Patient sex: M
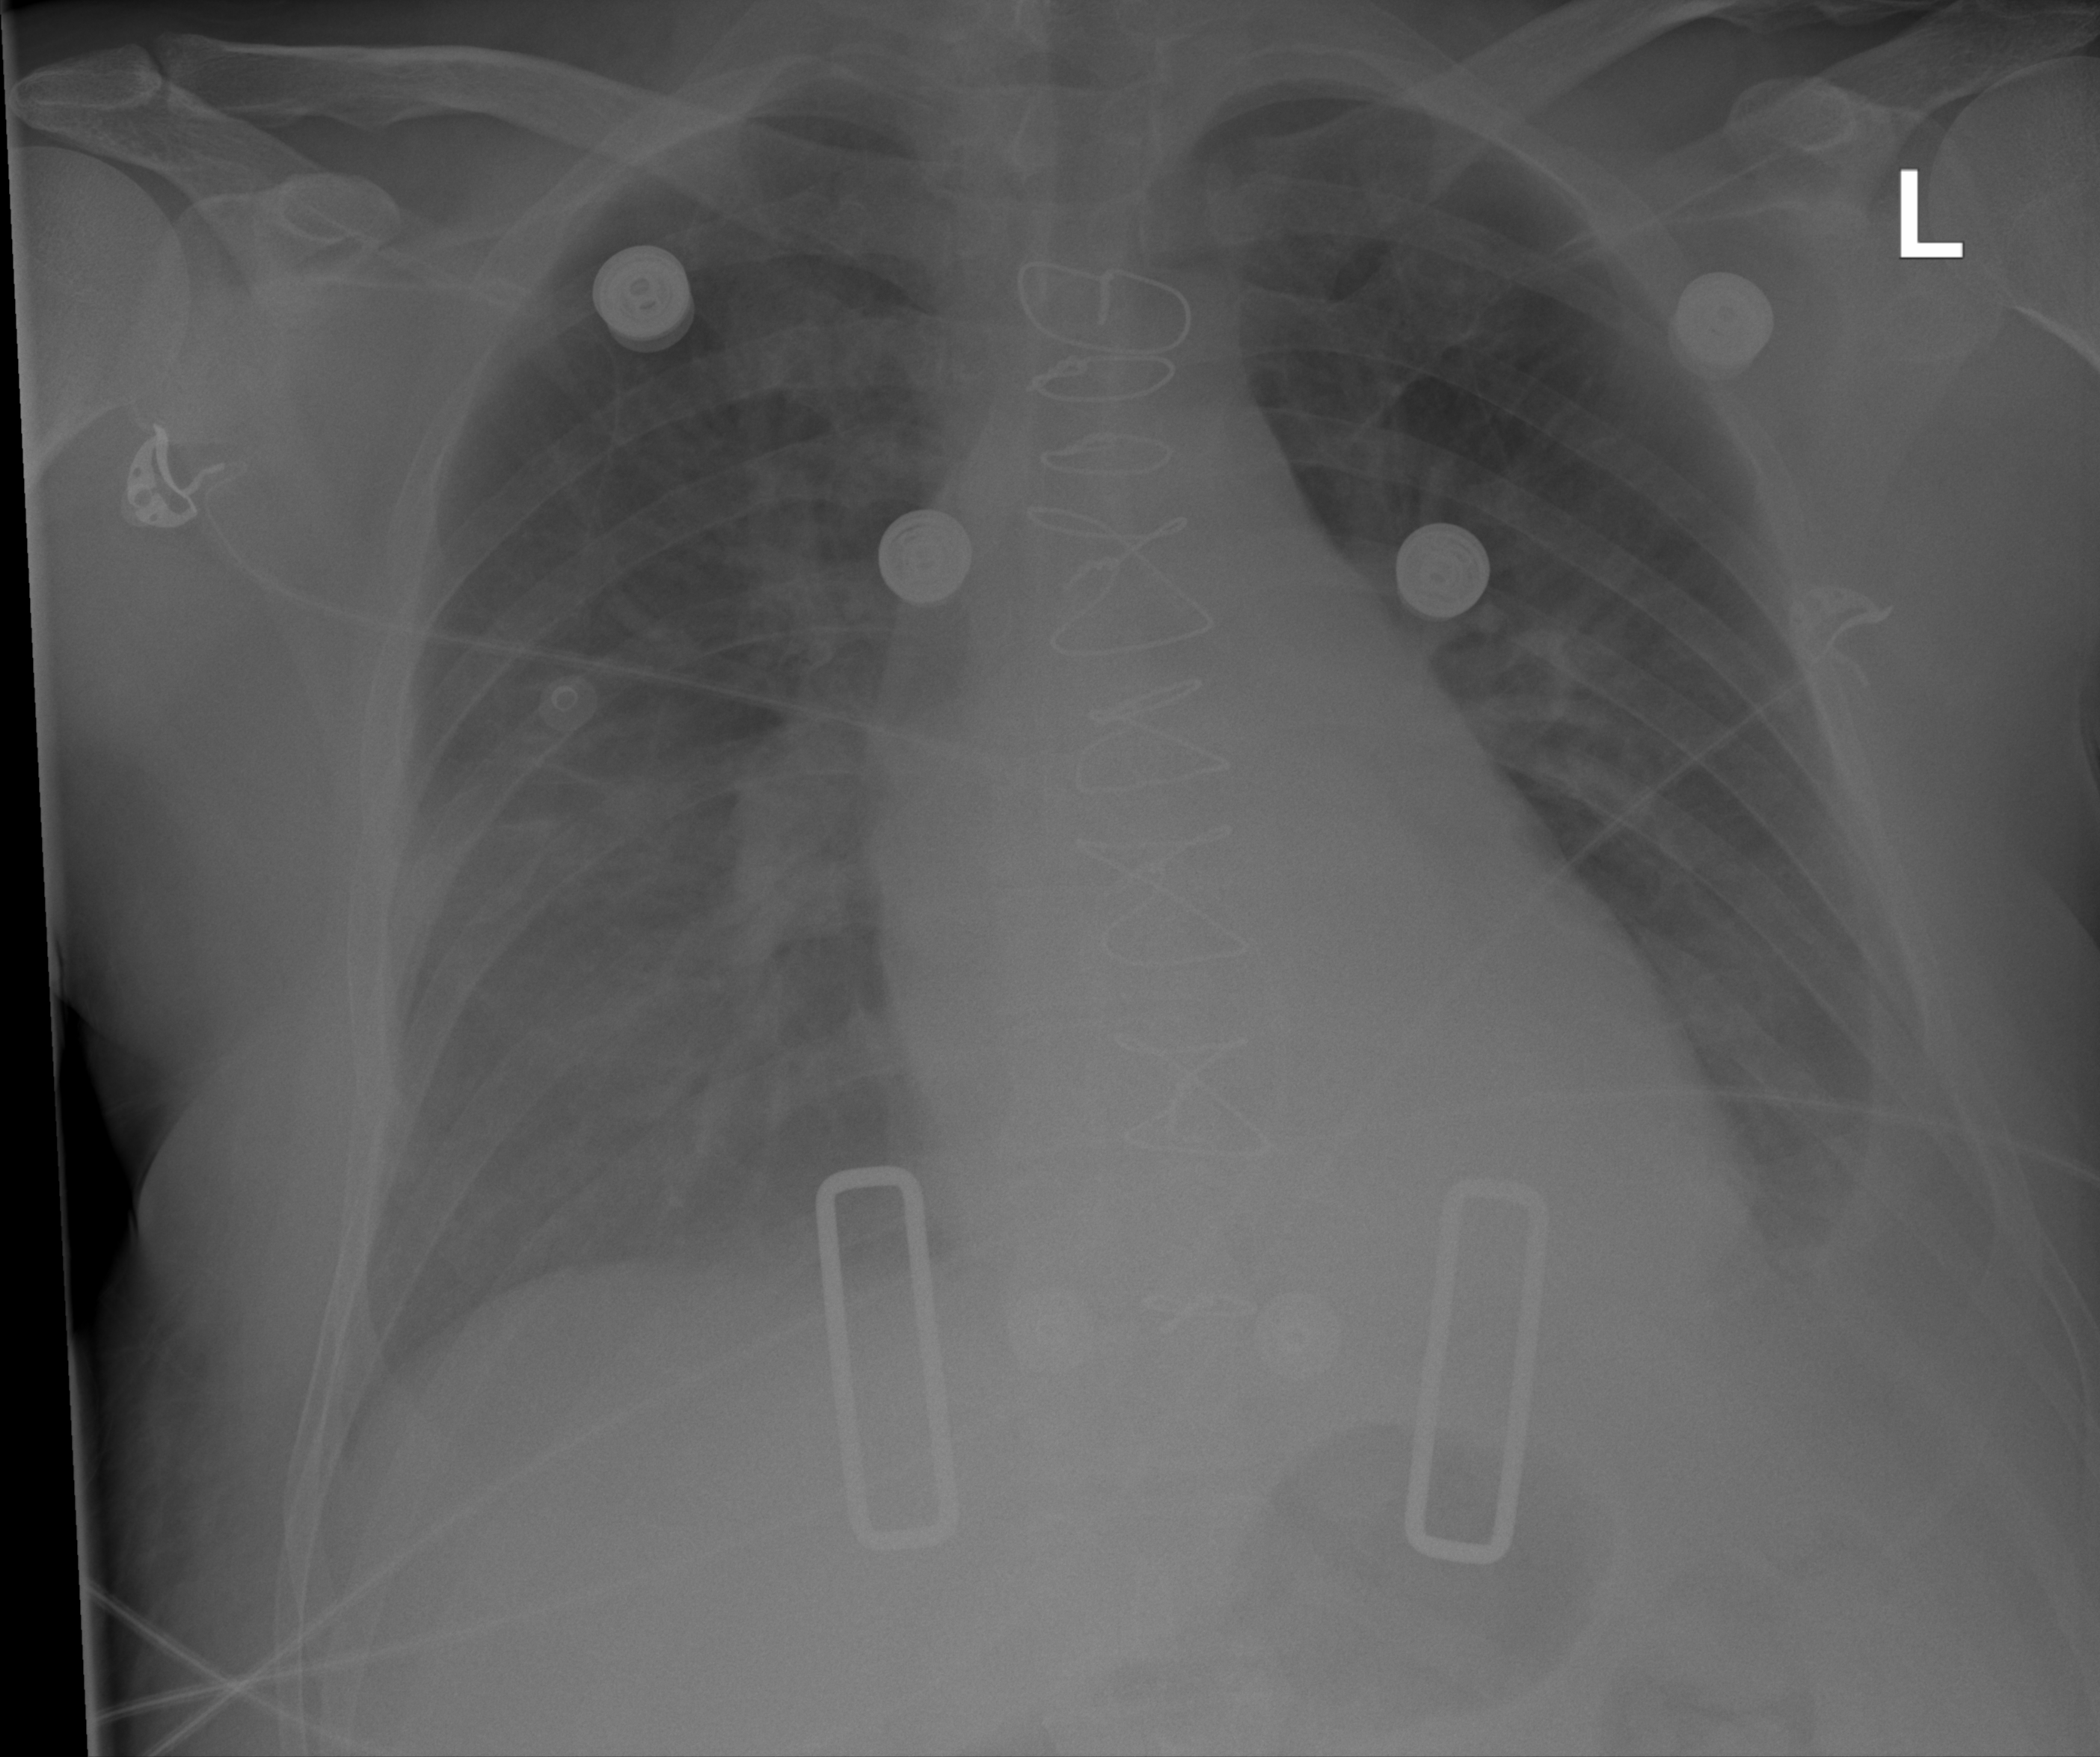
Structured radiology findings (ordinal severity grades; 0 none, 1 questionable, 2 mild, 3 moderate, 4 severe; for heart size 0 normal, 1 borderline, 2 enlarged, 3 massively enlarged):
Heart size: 2
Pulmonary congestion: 2
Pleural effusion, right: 2
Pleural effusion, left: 2
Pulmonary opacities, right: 1
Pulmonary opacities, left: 0
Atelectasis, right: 2
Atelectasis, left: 2